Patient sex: M
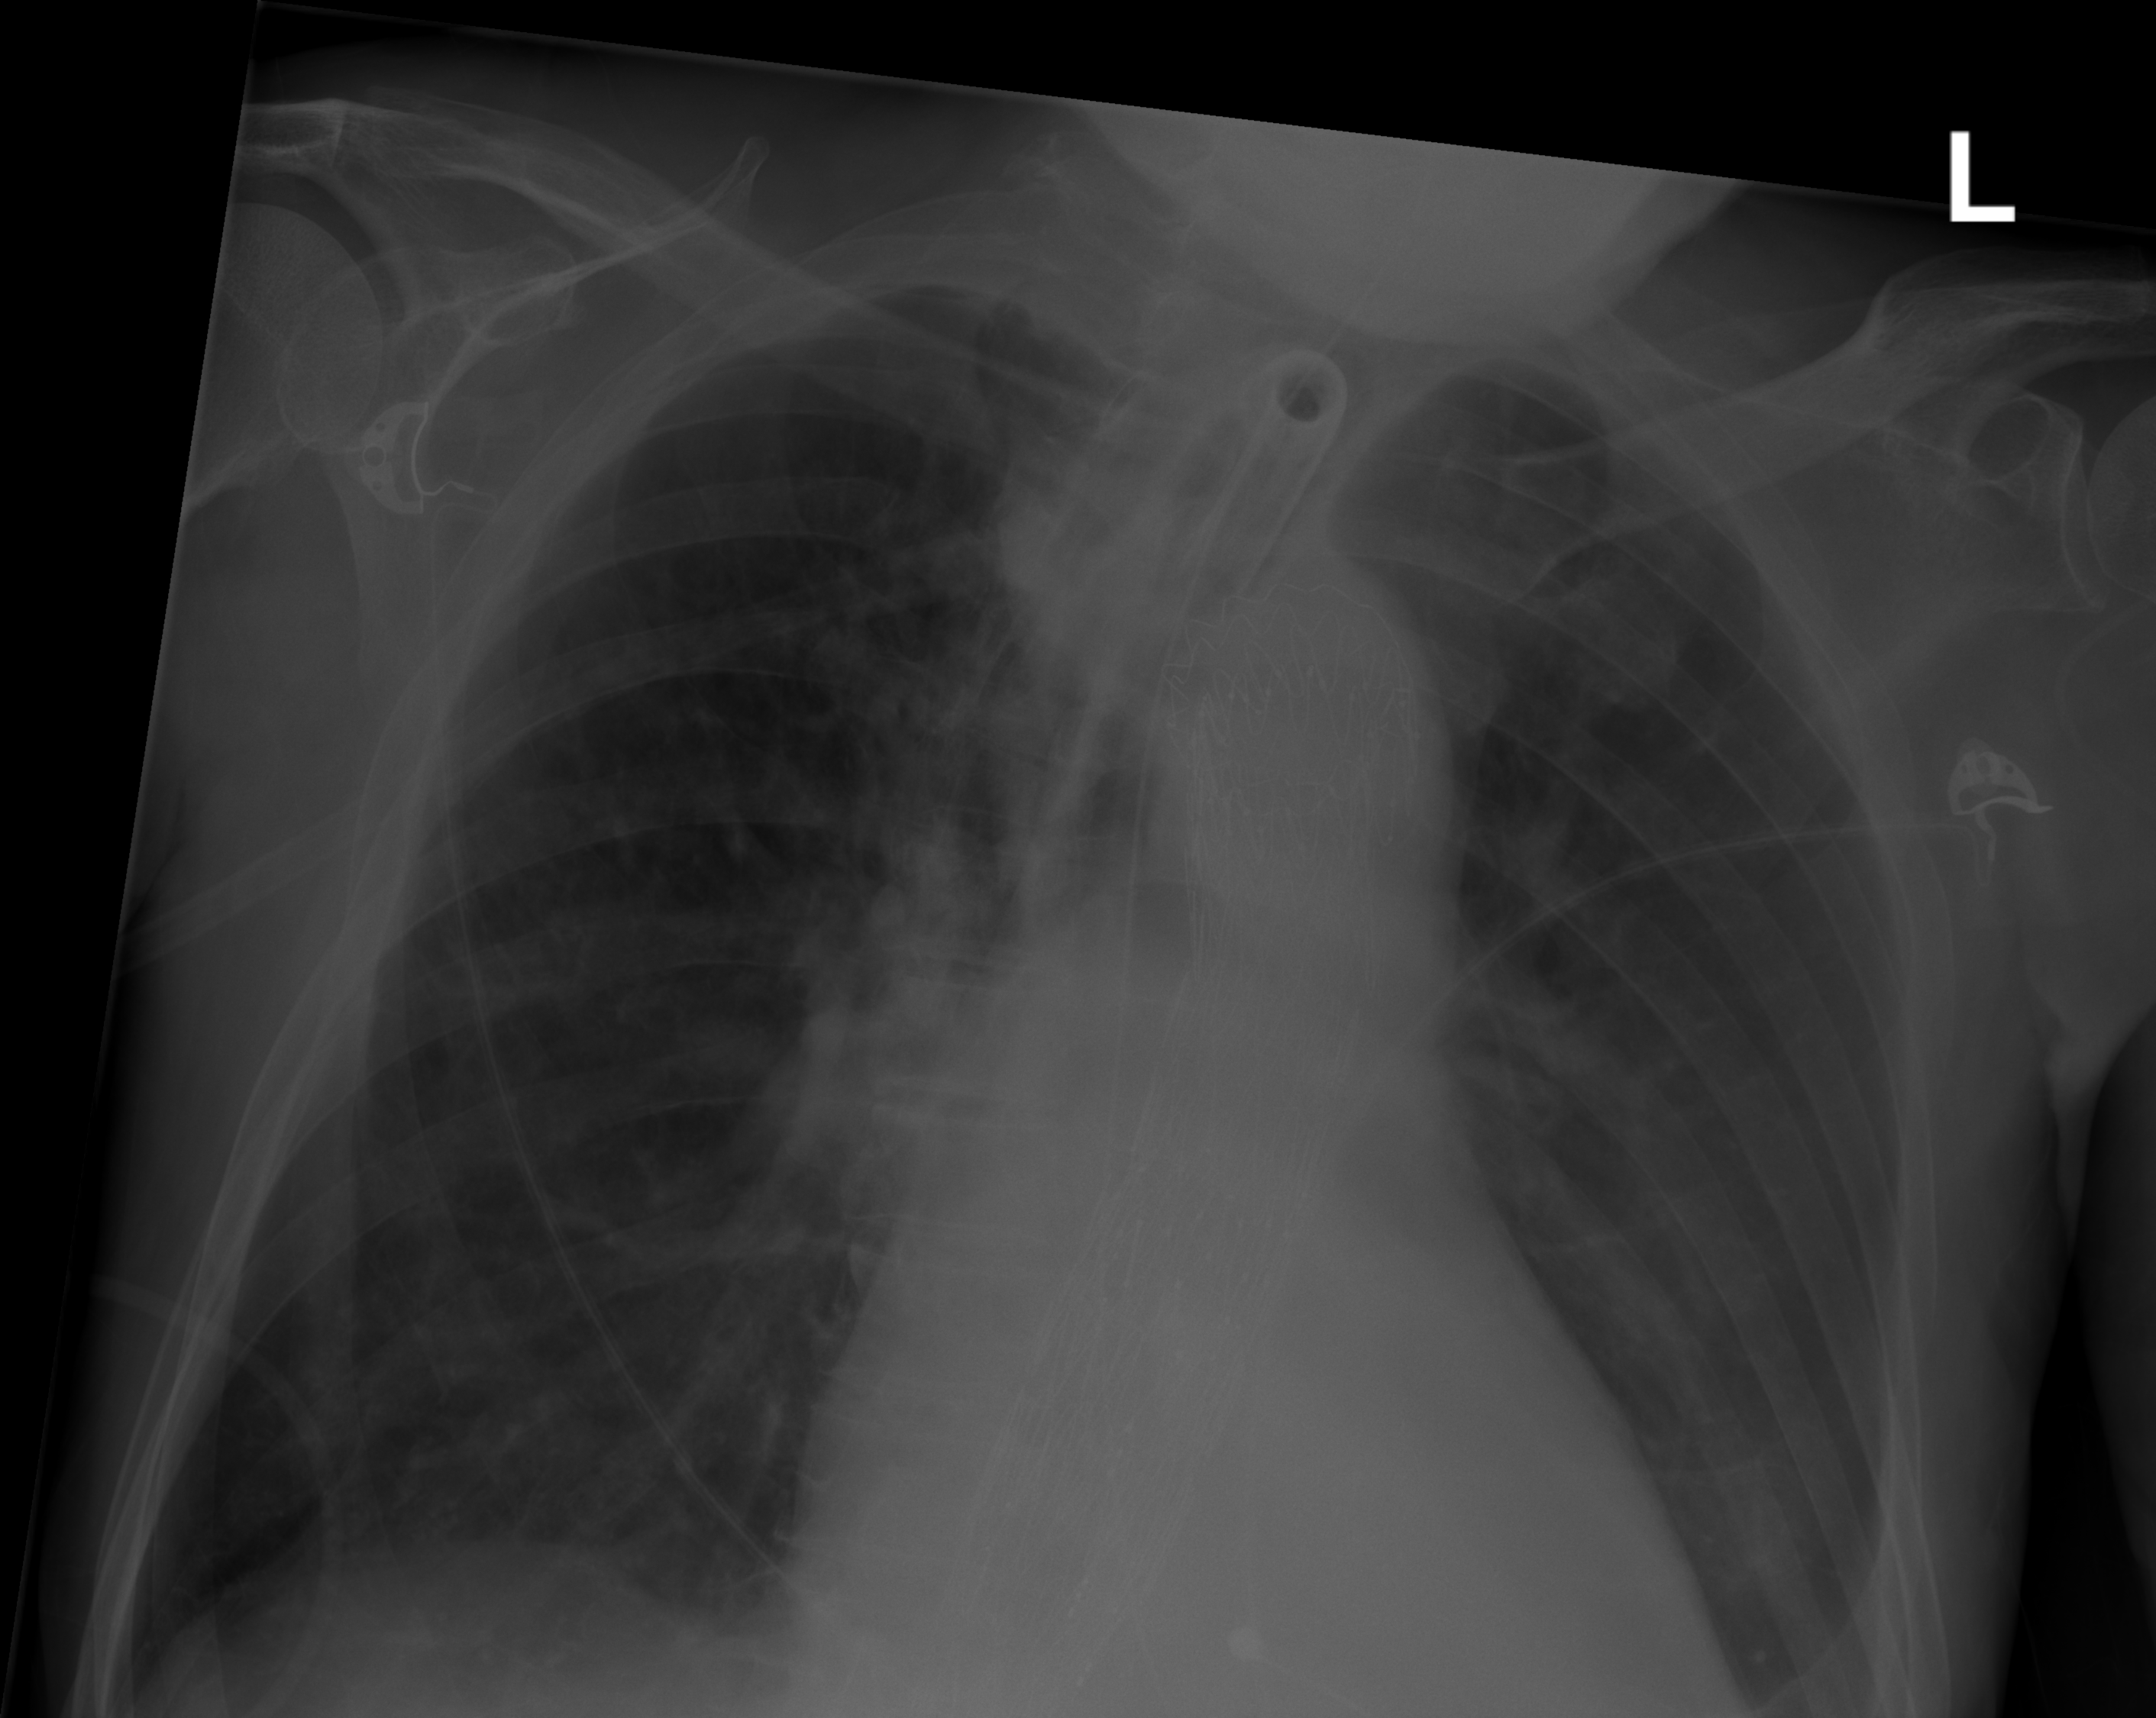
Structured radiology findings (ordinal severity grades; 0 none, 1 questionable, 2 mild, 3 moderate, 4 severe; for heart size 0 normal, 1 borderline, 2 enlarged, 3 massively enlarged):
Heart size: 2
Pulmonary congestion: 0
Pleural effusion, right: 0
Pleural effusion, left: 2
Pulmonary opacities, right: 0
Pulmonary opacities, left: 0
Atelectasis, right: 0
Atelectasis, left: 2